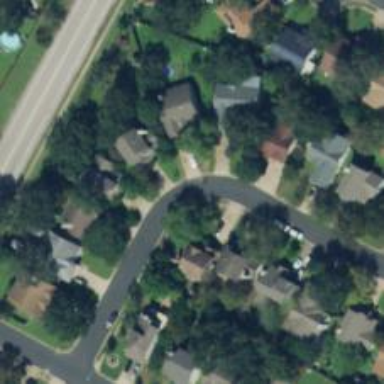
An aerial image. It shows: Residential road with asphalt surface. There is sidewalk on the left side.